Aerial crown-view tile of a tropical tree (Barro Colorado Island, Panama), acquired 20240716:
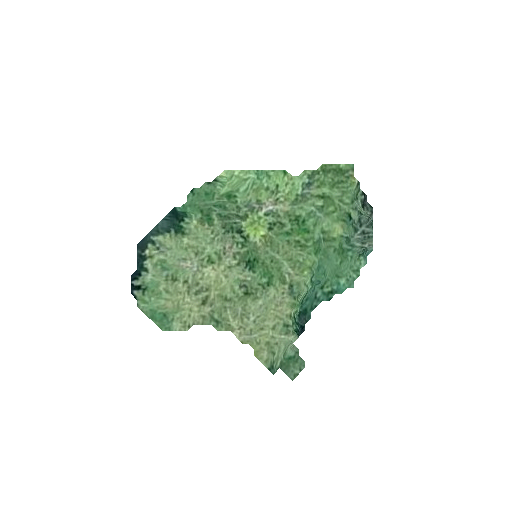
Species: Quararibea stenophylla
GBIF accepted scientific name: Quararibea stenophylla
Crown area: 51.705 m²